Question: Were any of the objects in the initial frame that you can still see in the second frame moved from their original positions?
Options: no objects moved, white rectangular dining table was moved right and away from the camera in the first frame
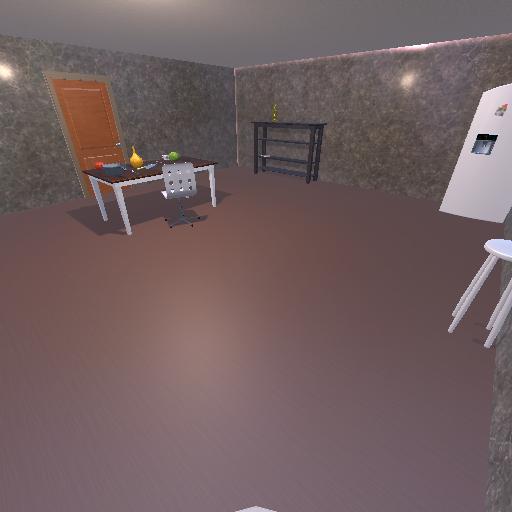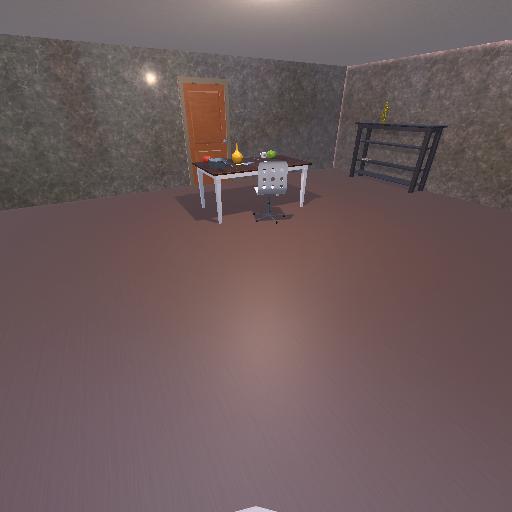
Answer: no objects moved